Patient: sex M, age 54
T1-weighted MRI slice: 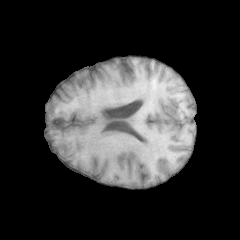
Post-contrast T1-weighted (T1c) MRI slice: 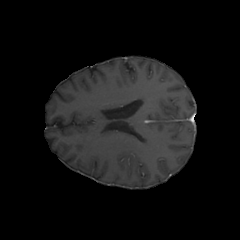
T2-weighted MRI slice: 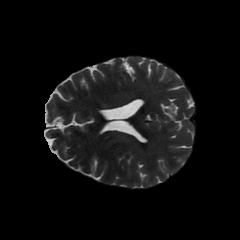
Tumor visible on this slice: no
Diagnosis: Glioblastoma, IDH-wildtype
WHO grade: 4